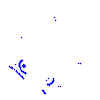
Particle: proton